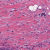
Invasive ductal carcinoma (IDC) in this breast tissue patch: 0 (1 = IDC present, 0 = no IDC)